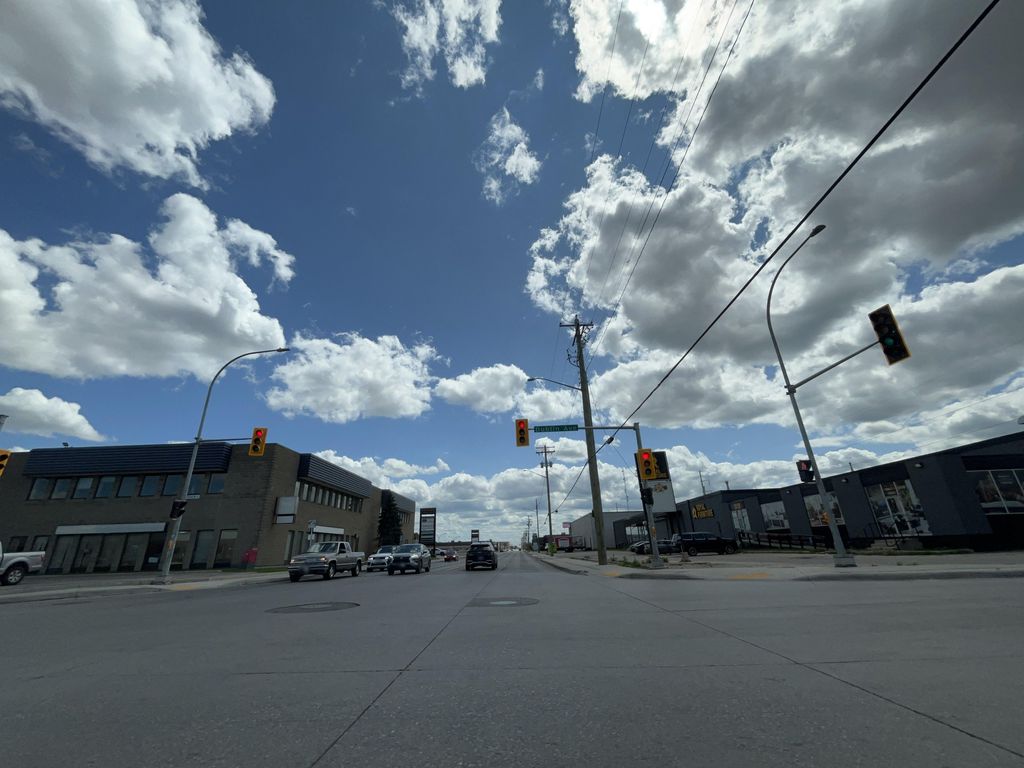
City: winnipeg